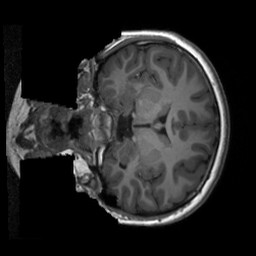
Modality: T1w
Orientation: coronal
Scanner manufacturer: siemens
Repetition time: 2.3 s
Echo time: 0.00229 s